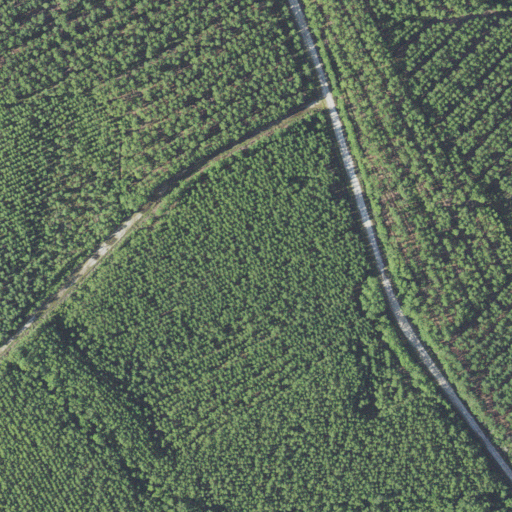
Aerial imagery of island in North Carolina named Honey Island containing evergreen forest and shrub